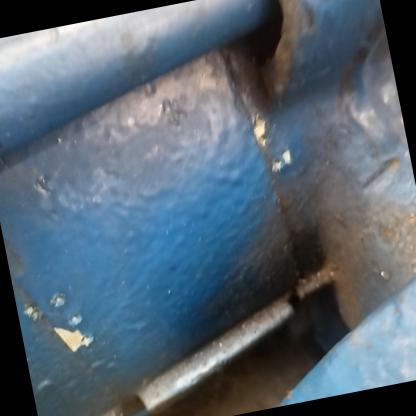
Klasa: inne